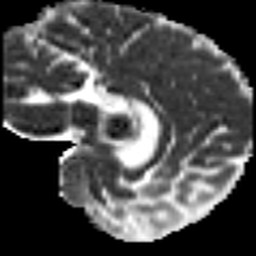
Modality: MD
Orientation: sagittal
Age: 40
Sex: male
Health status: healthy
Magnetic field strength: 3 T
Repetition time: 8.4 s
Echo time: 0.0926 s